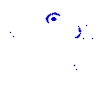
Particle: pion